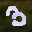
Label: 3